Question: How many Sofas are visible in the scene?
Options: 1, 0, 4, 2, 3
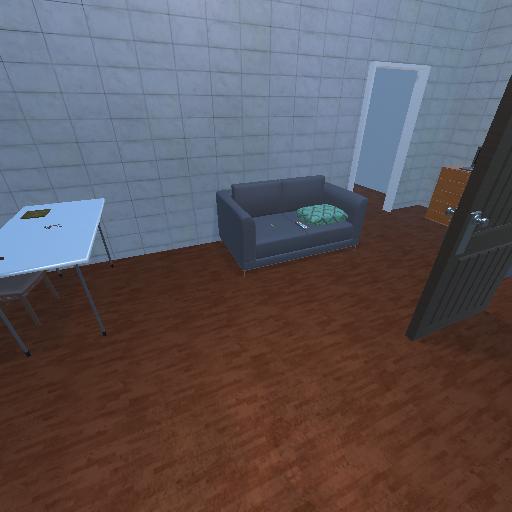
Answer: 1